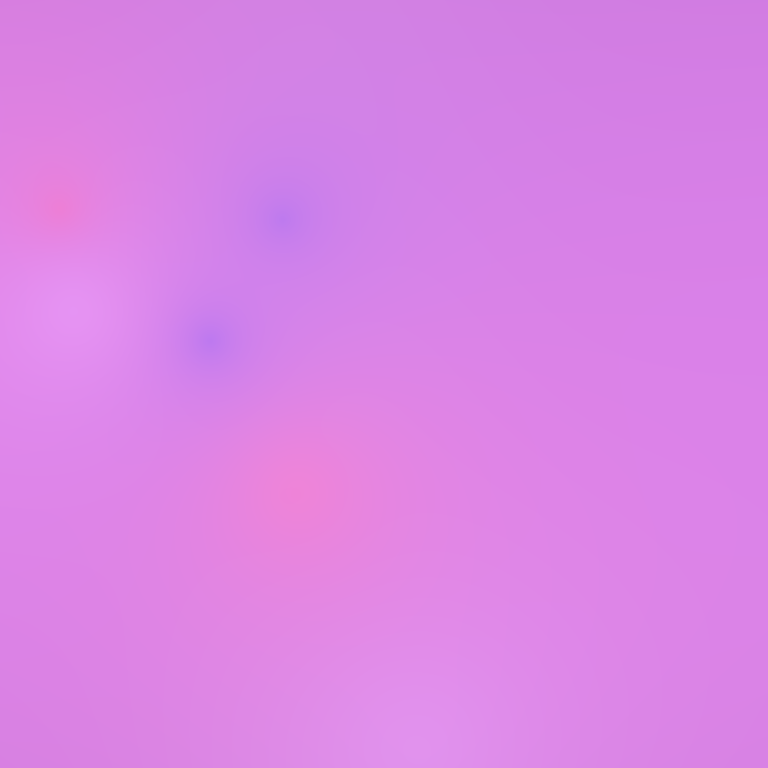
Abstract light effect, smooth gradient from soft lavender to gentle pink, serene atmosphere, diffuse glow, no room, no furniture, no objects.